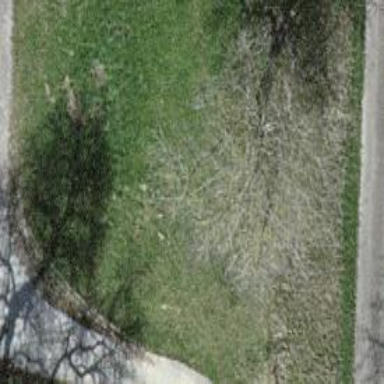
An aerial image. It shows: Single tag "natural: tree."